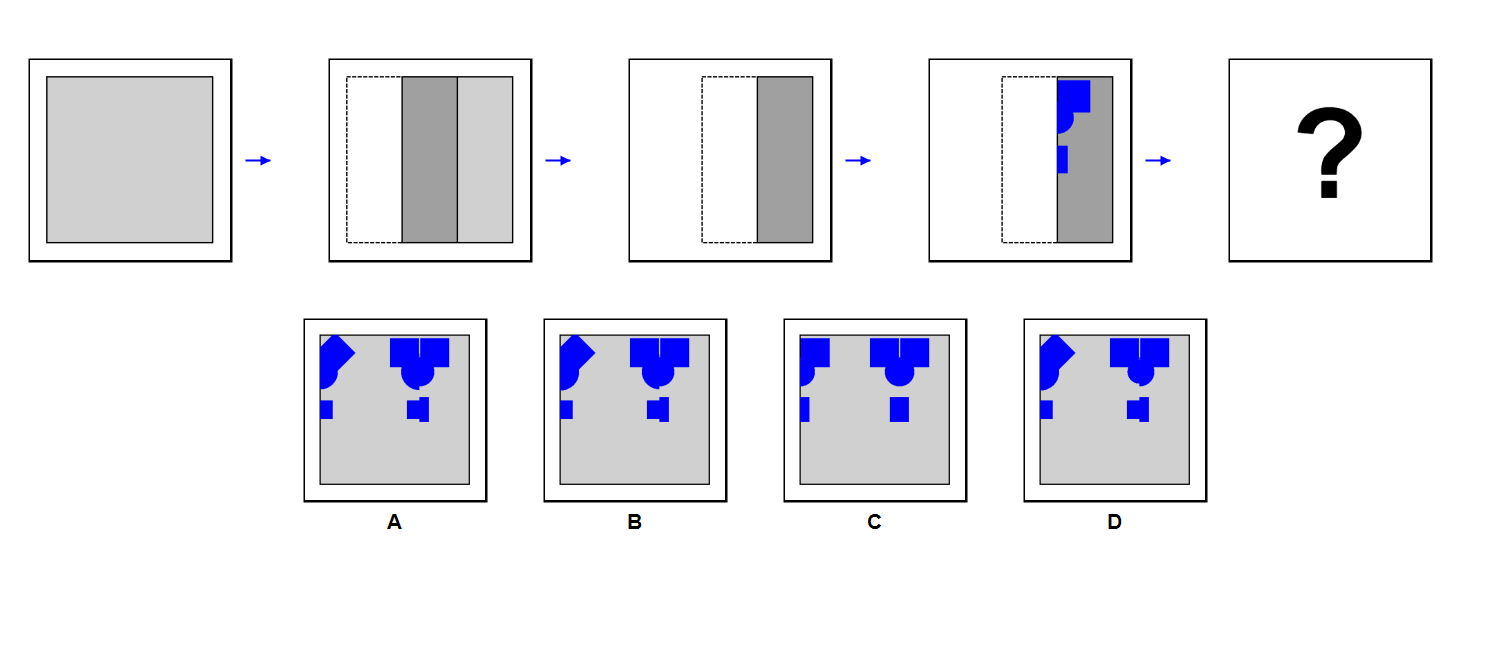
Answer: C